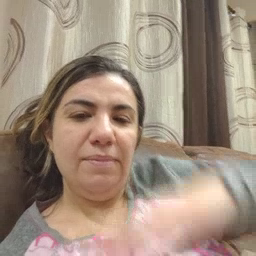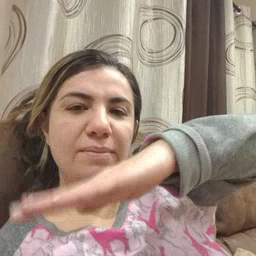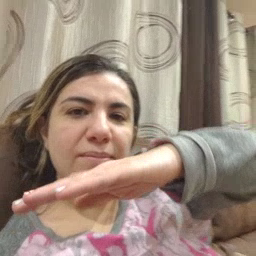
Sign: table